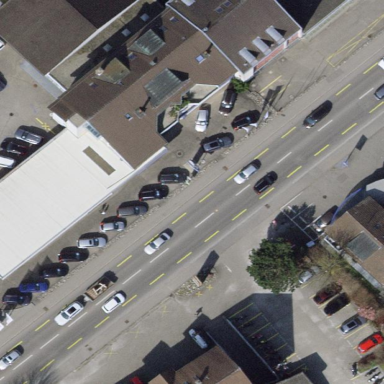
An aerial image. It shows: Building that houses car shop.